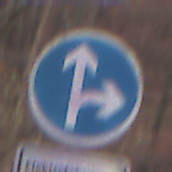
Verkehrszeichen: VorgeschriebeneFahrtrichtungGeradeausOderRechts
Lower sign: BesondereFahrzeugeUndTransportgueter10
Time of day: Midday
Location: Outdoor (Nature)
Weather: Overcast
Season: Autumn
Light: Natural